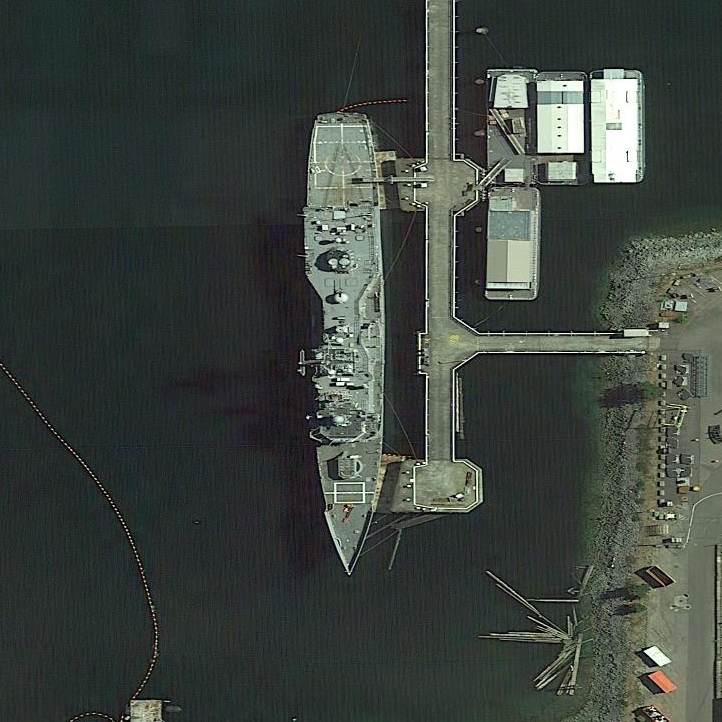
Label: cruiser